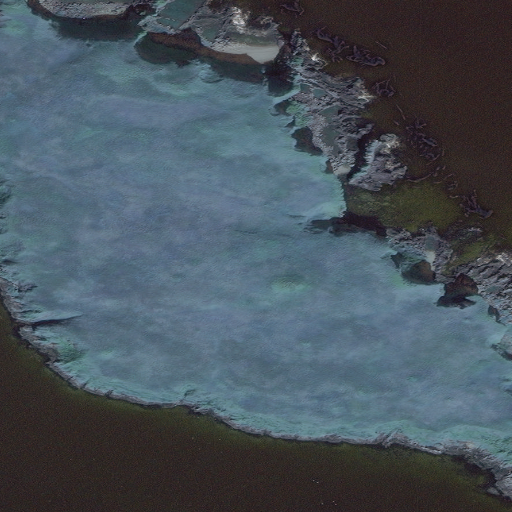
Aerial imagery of island in Alaska named Kingdaxsxa containing only unknown